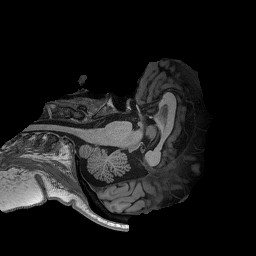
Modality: T1w
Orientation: axial
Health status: healthy